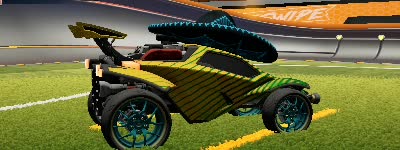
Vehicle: octane